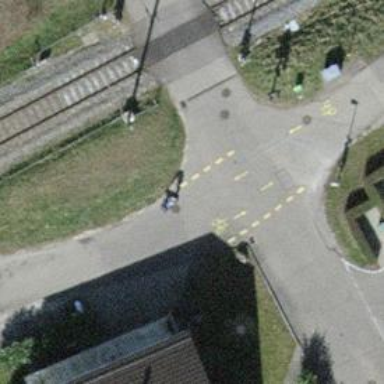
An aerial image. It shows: Asphalt track with grade1 tracktype.